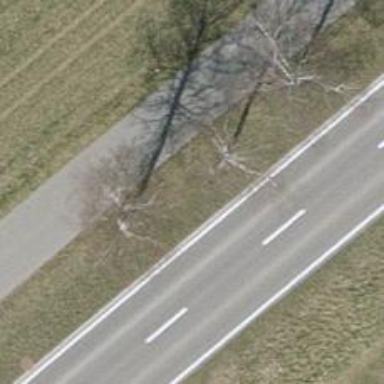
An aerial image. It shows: Urban tree adds touch of nature to the surroundings.